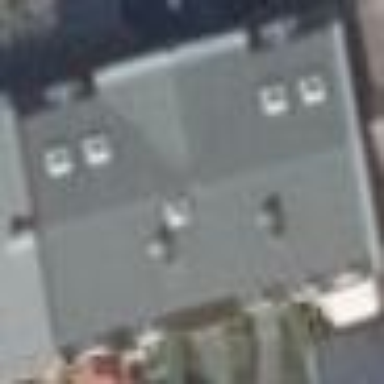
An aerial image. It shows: Building consisting of apartments with double saltbox roof shape.